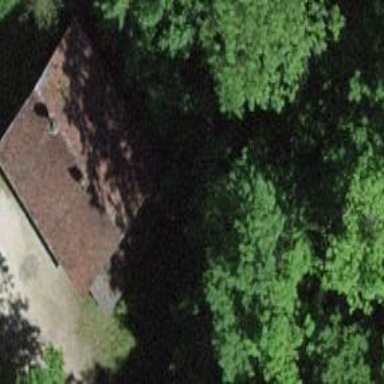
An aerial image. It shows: Hut.